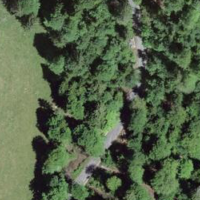
EUNIS habitat code: 41
Species observed at this site:
Cardamine heptaphylla